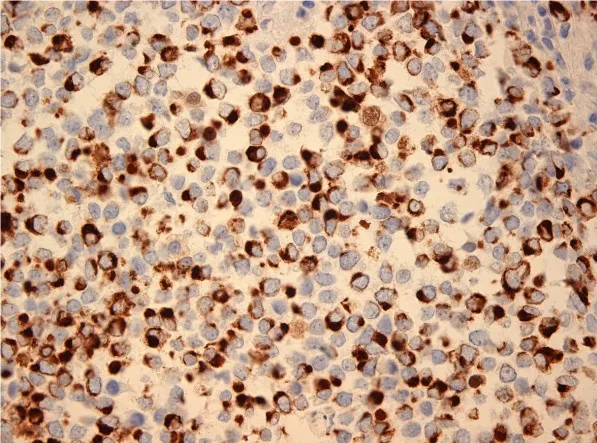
Immunoperoxidase staining for NF showing positive tumor cells, original magnification x400.
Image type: pathology (immunostaining)